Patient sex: M
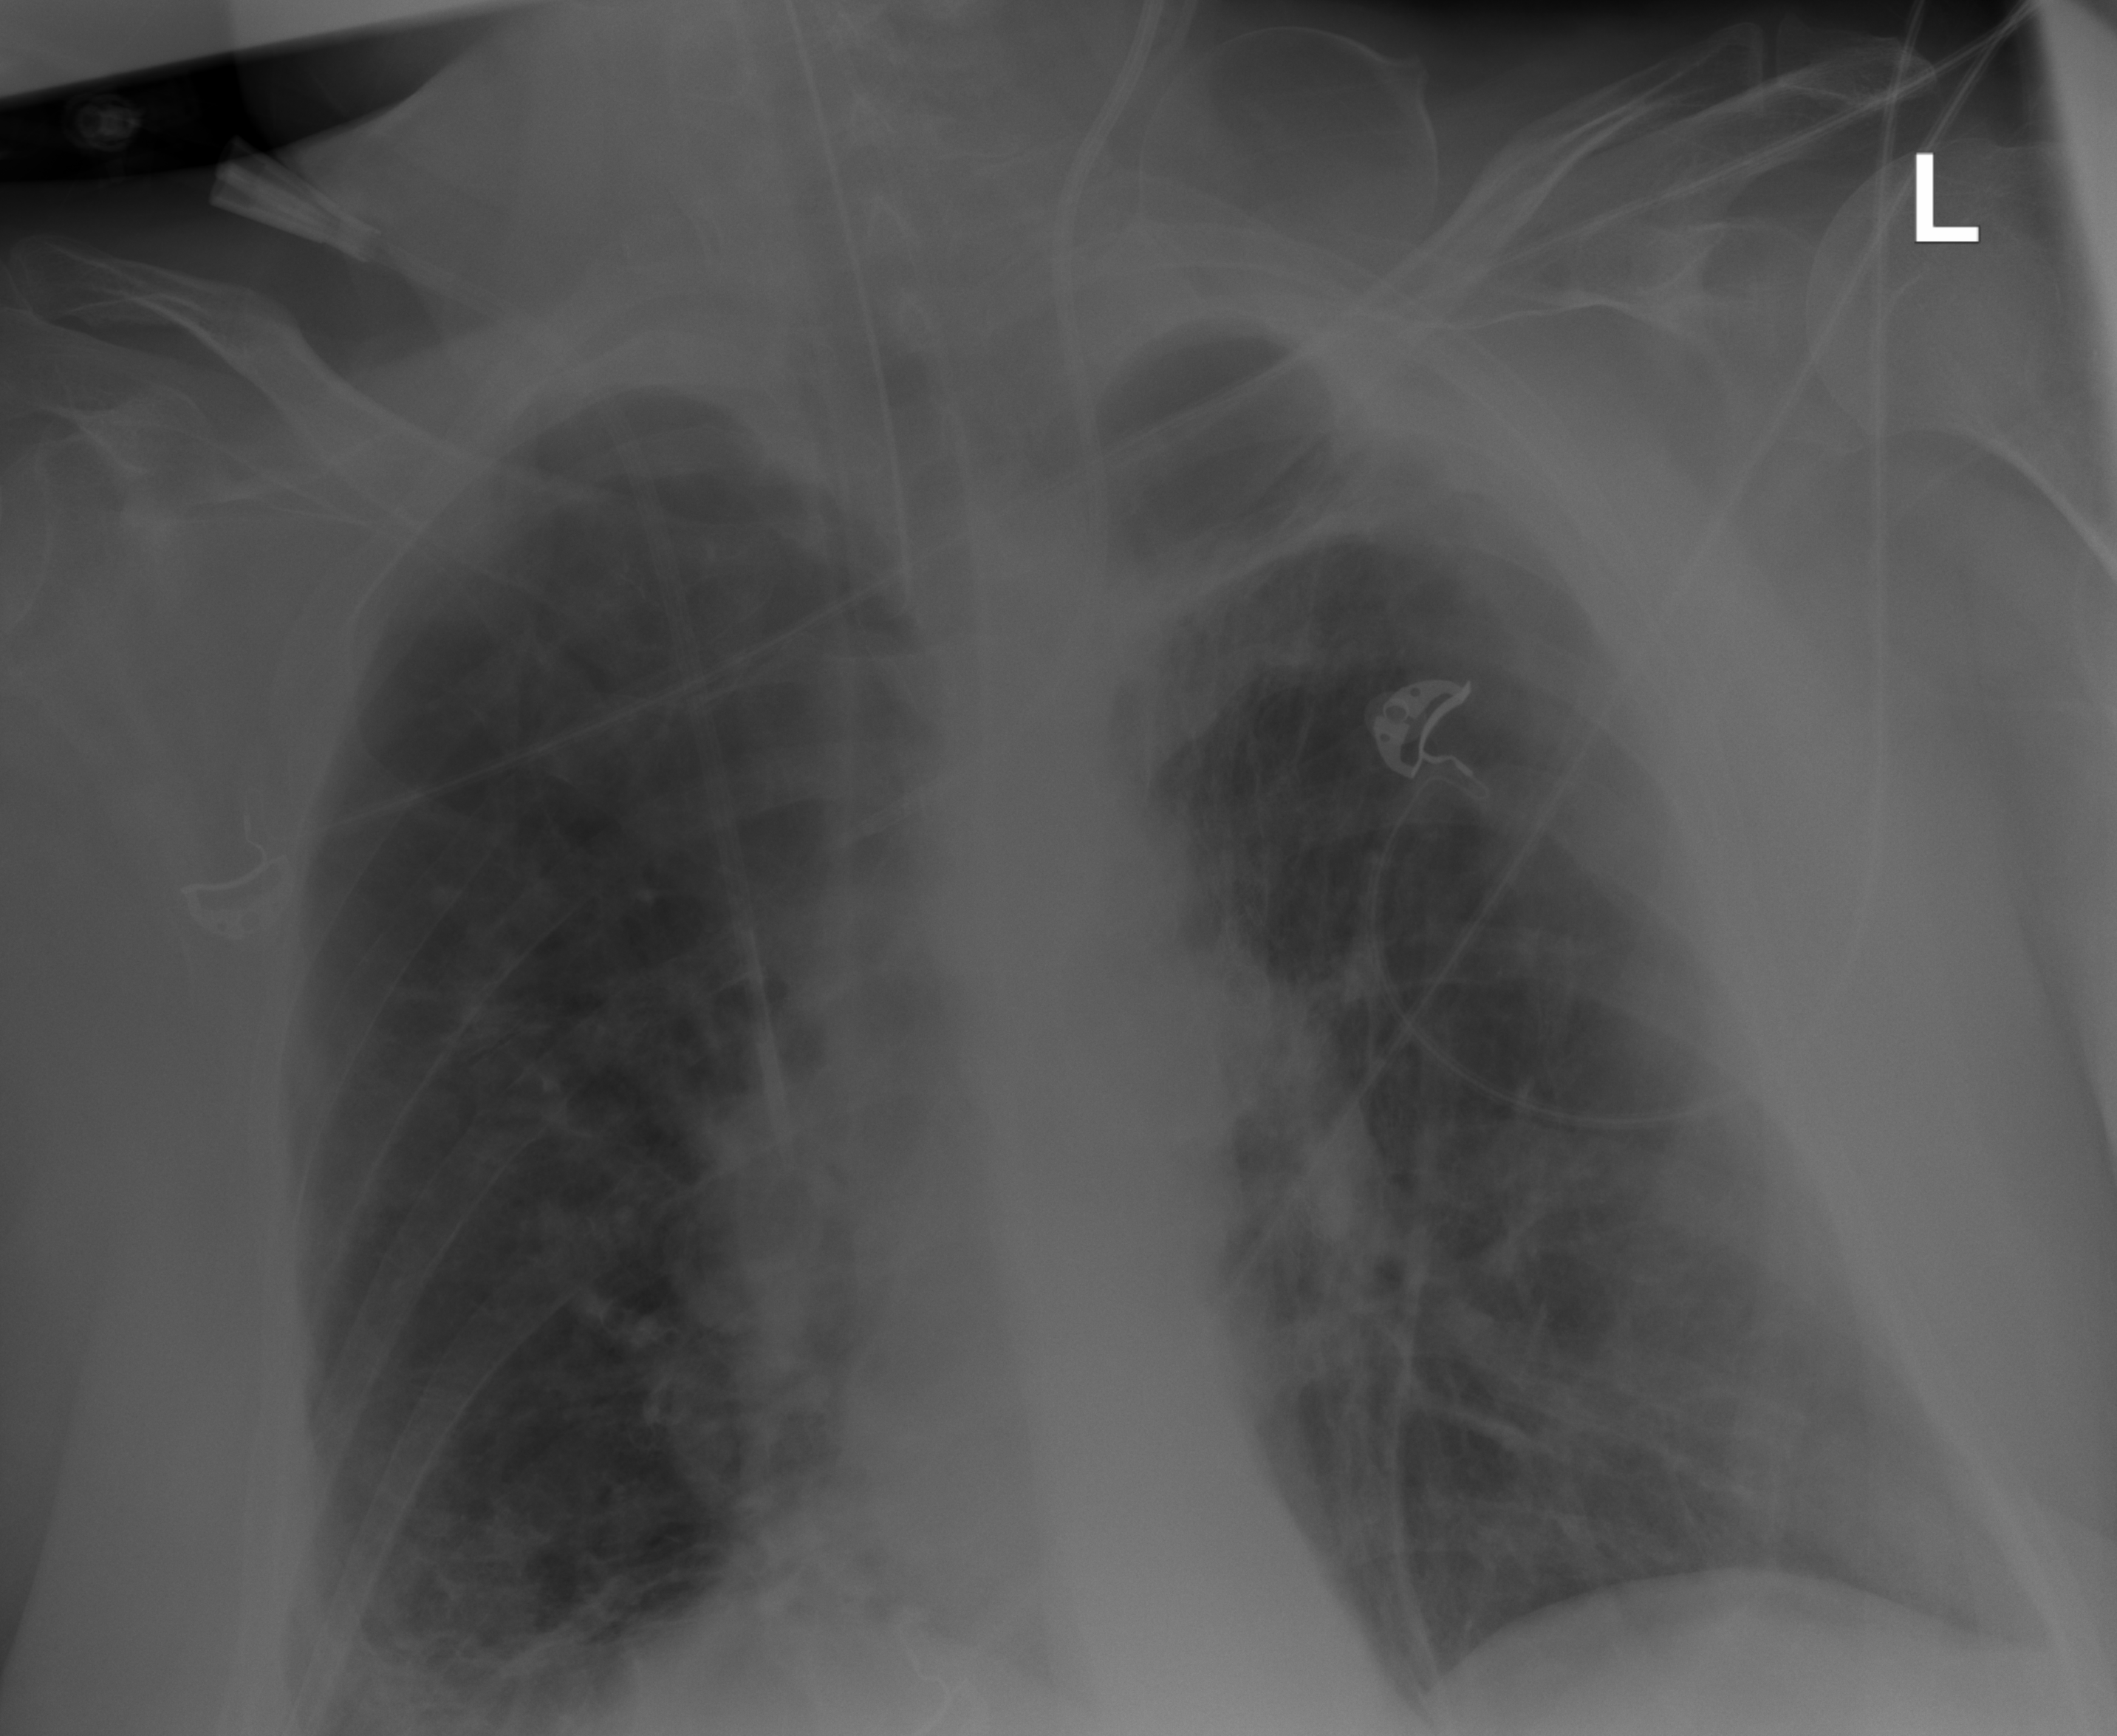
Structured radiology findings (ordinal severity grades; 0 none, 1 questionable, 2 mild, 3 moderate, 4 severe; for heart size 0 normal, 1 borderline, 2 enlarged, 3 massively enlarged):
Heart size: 0
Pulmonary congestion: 0
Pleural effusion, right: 0
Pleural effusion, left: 0
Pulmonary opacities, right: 2
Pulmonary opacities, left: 2
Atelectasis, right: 2
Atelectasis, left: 2